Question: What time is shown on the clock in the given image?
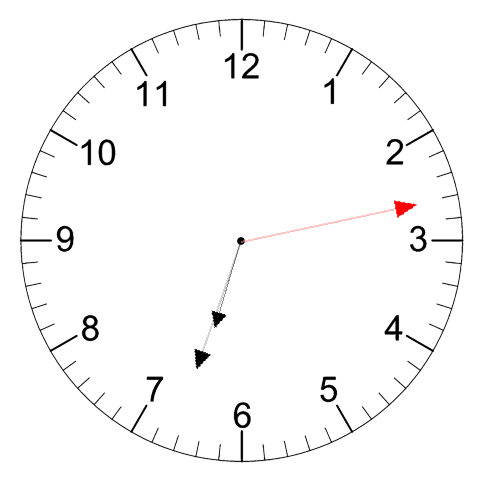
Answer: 06:33:13